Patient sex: M
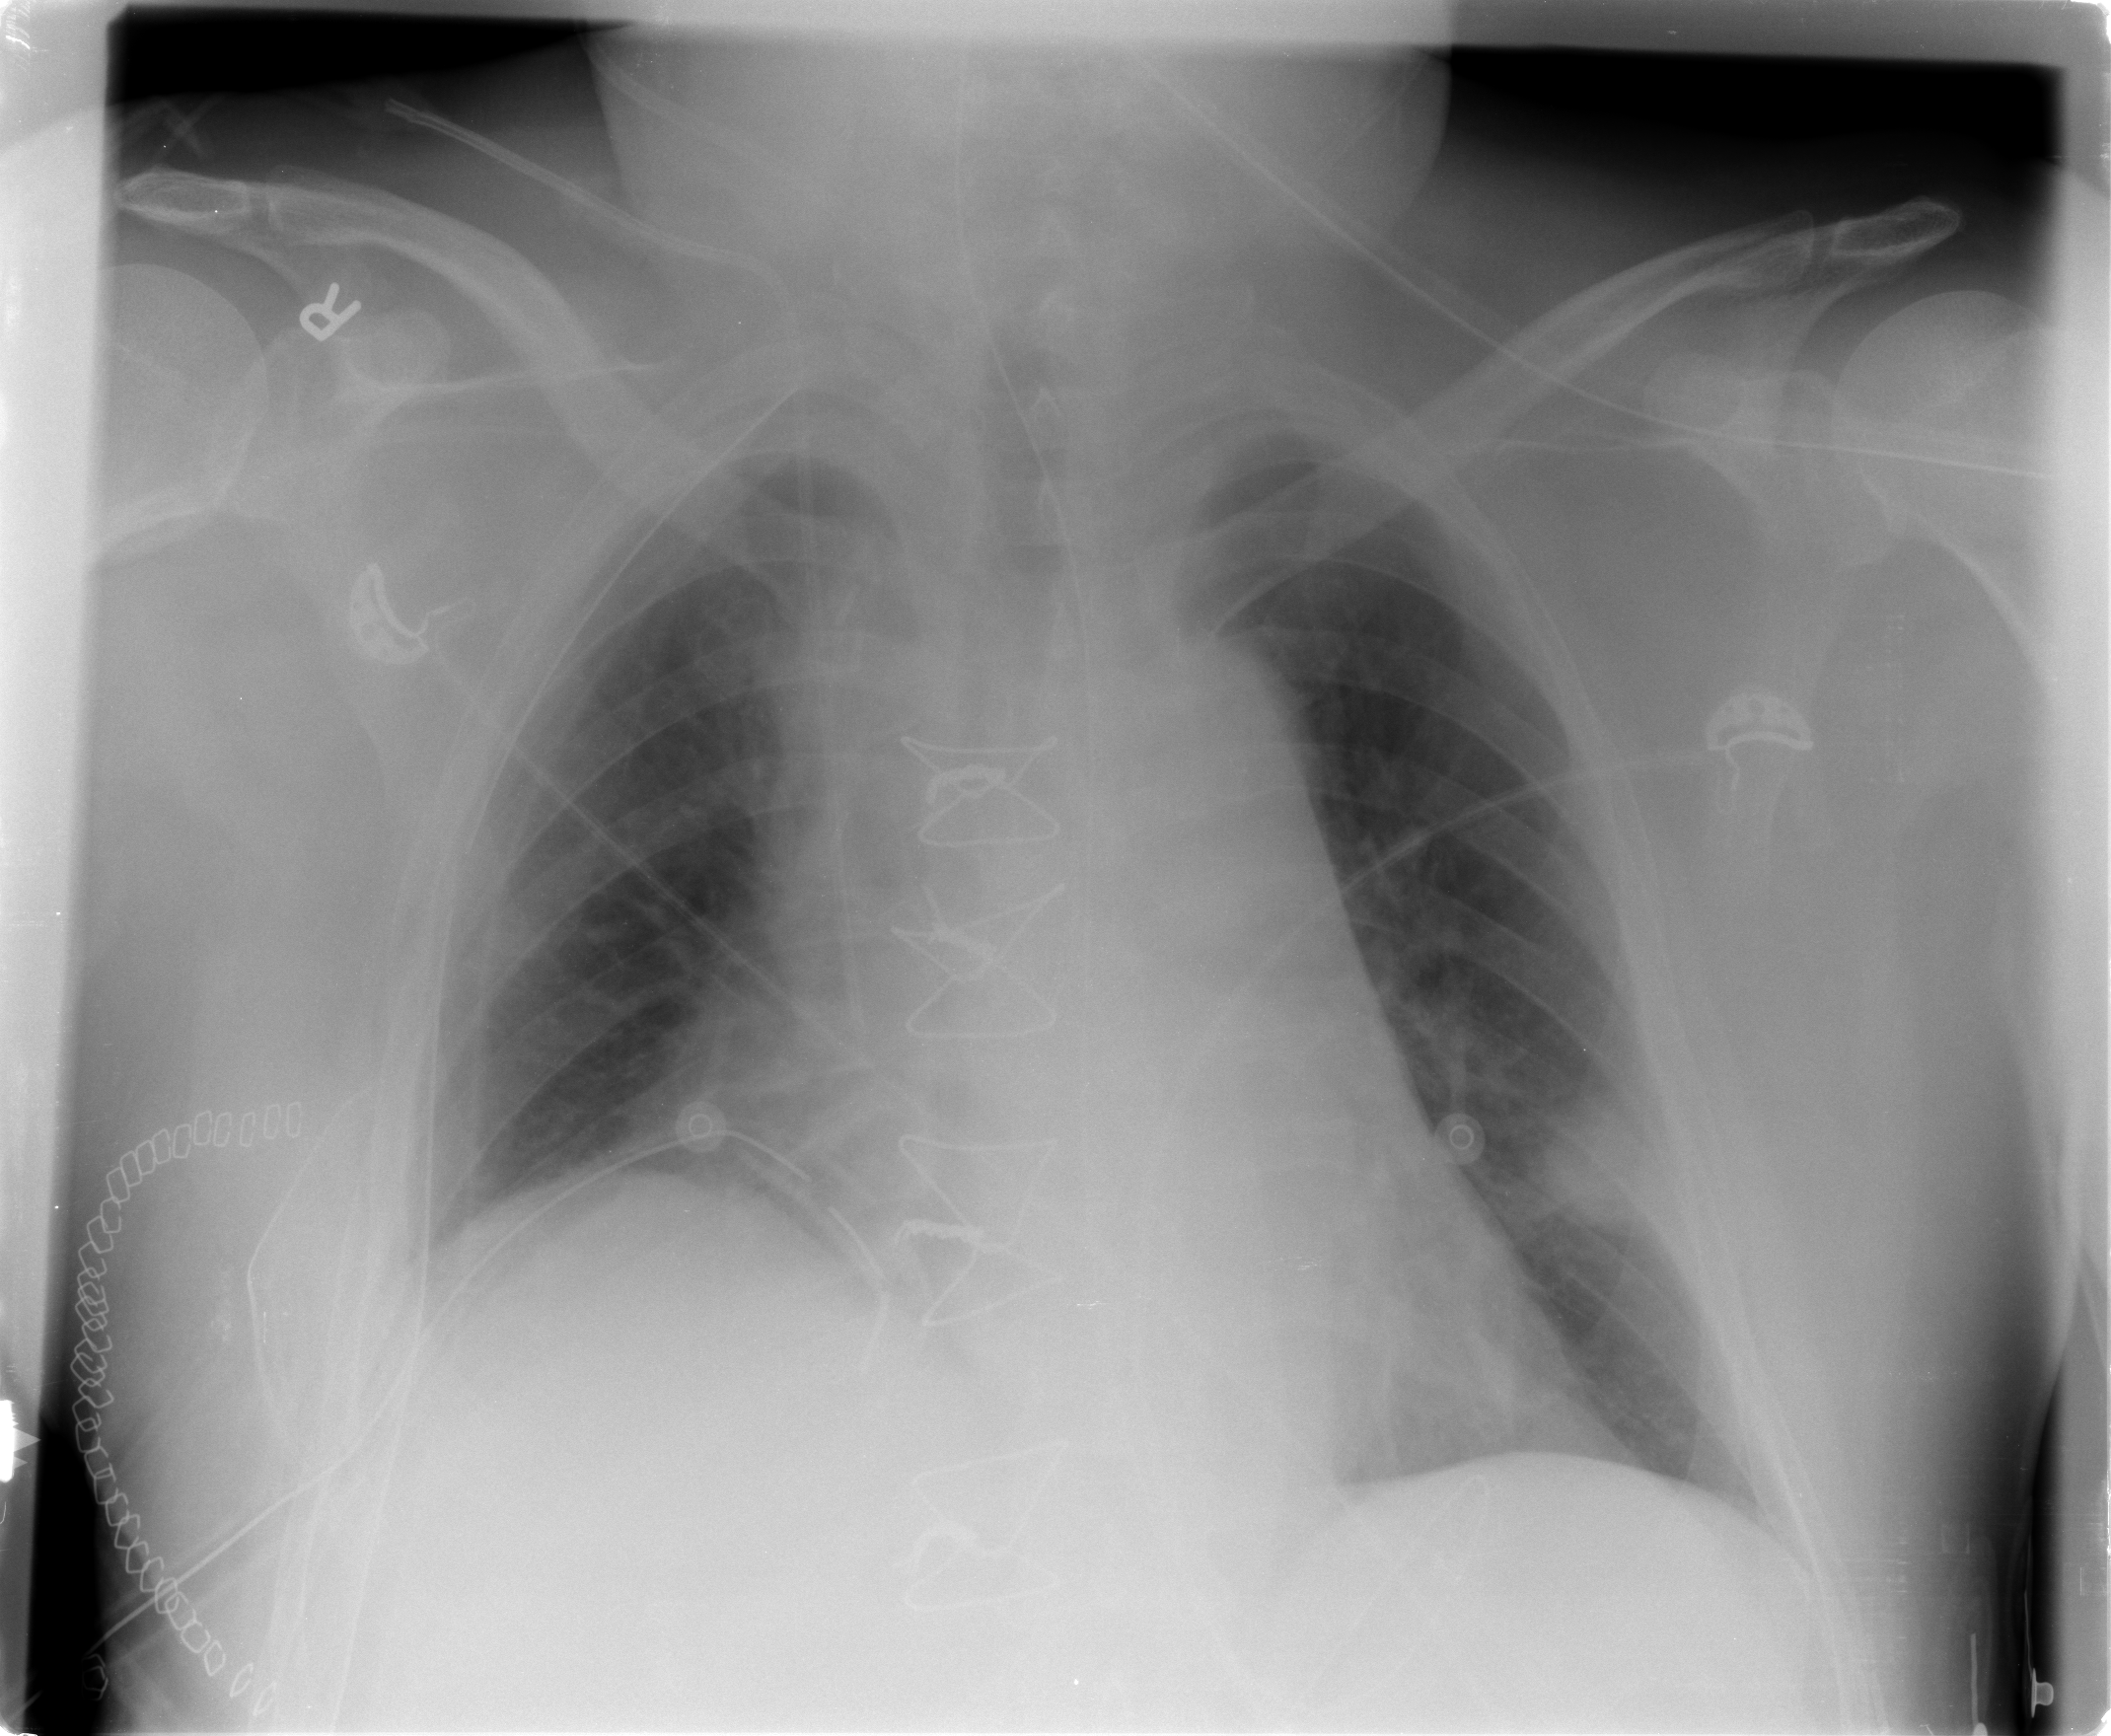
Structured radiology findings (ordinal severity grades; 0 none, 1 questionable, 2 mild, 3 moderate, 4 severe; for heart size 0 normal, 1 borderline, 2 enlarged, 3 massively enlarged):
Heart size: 2
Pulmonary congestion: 0
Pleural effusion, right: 0
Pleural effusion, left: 0
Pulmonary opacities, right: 0
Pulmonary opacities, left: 0
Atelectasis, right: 1
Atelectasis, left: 0